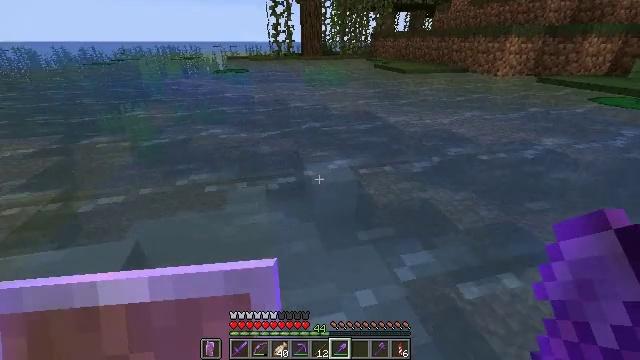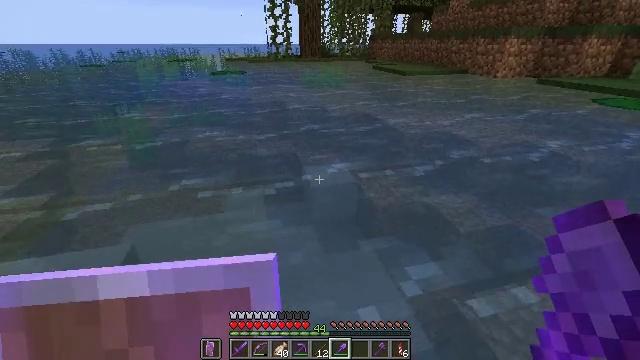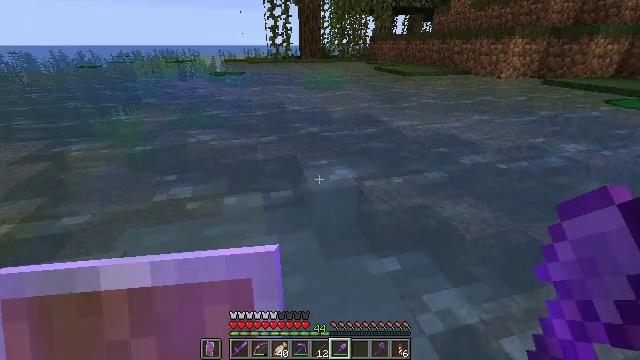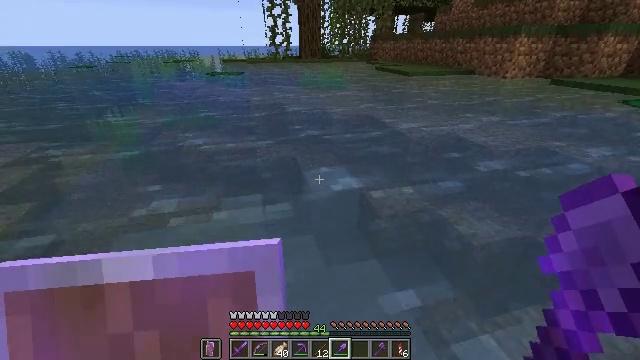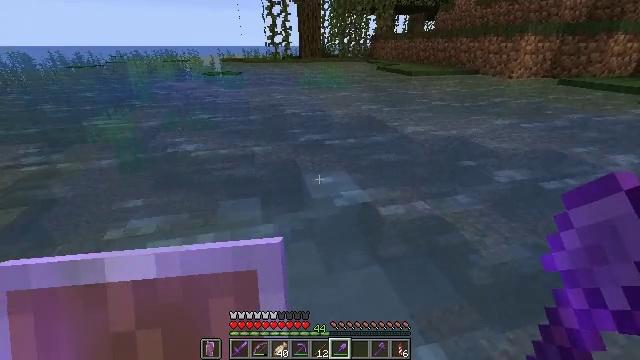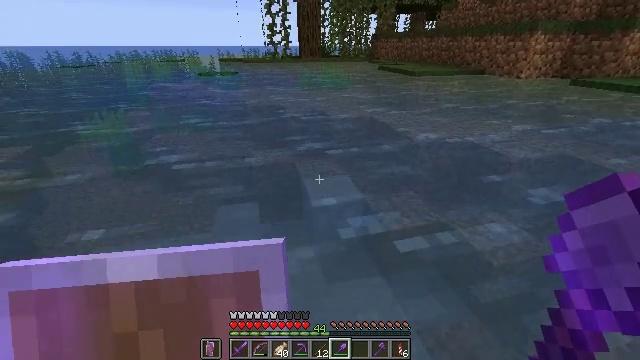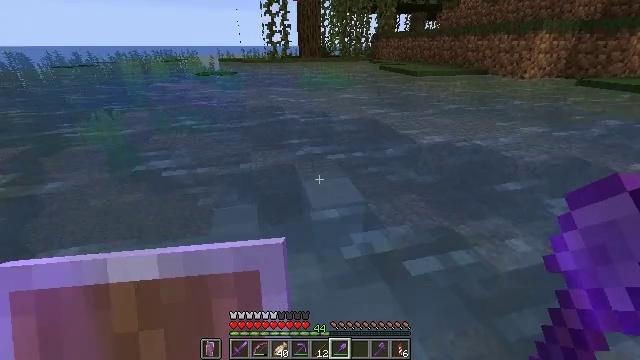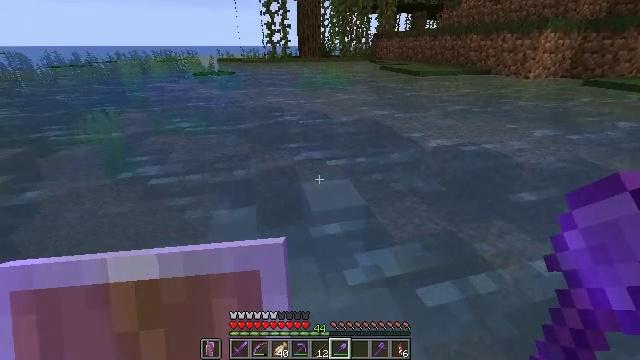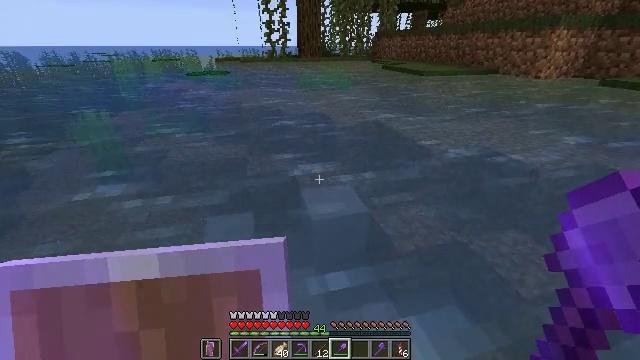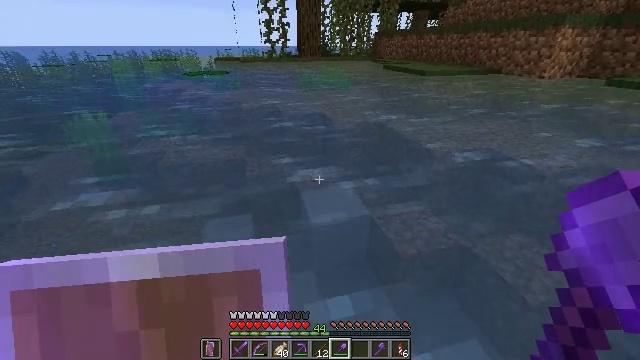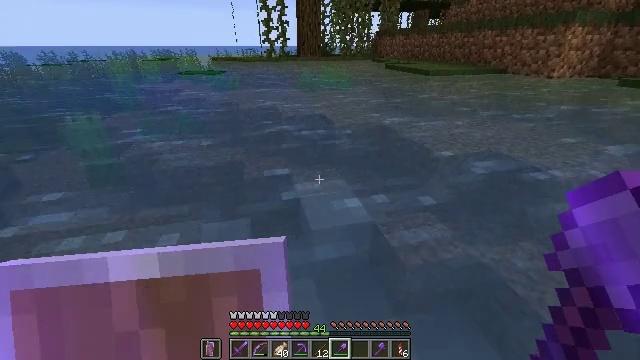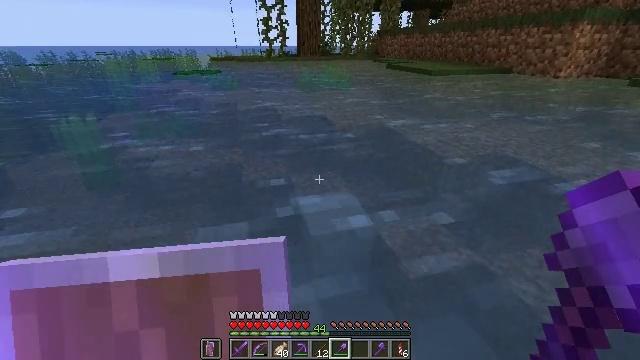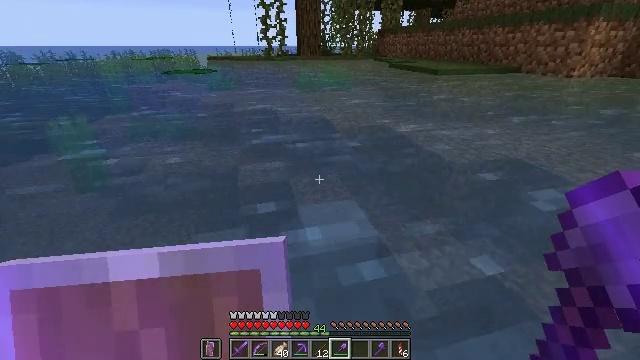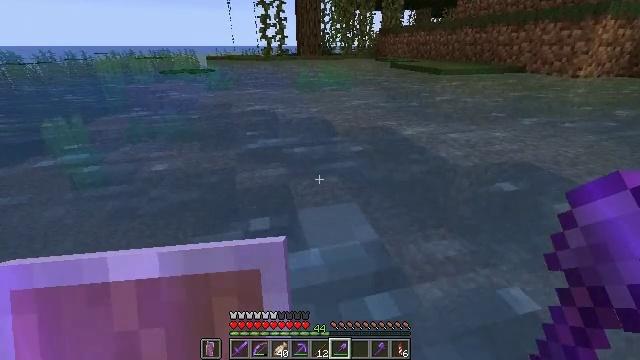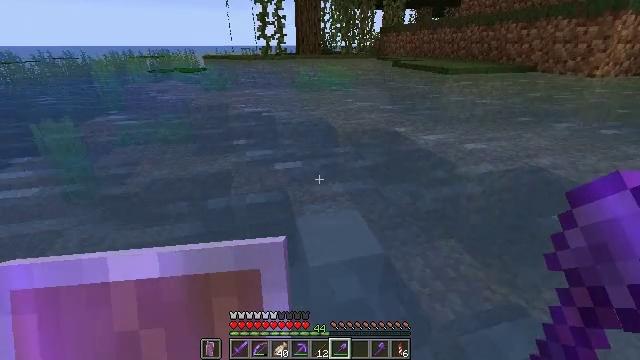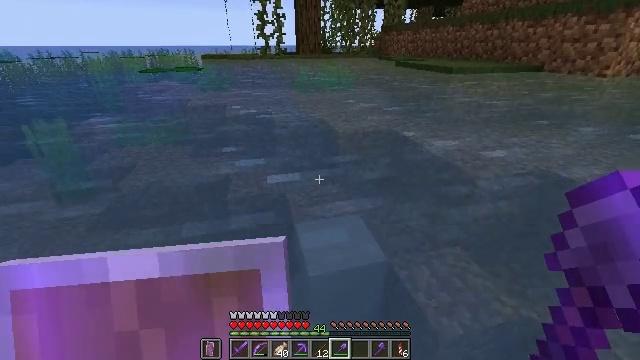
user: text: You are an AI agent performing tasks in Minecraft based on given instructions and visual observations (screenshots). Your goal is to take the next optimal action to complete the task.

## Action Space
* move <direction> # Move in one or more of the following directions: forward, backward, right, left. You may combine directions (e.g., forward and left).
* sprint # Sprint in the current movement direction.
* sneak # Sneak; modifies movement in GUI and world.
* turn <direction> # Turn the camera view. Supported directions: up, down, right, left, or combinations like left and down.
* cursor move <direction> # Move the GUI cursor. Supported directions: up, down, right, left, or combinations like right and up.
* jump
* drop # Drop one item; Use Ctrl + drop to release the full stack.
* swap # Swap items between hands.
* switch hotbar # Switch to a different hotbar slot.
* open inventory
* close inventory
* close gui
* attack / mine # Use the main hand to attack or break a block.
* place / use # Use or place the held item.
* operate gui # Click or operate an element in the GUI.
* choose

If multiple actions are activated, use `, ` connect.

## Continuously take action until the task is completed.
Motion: motion action
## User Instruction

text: Attack the clay block to obtain it.
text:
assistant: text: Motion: move forward
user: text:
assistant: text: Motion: move forward
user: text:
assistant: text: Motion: move forward
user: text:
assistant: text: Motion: move forward
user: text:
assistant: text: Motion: move forward
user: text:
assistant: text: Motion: move forward
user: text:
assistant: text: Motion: move forward
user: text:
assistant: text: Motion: move forward
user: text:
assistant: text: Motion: move forward
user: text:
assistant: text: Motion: move forward
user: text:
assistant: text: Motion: move forward
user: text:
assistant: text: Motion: move forward
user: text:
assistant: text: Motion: move forward
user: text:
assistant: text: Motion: move forward
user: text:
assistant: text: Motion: move forward
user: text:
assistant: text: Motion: move forward
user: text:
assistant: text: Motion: move forward
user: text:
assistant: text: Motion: move forward
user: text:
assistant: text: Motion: move forward
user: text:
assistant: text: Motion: move forward, turn down
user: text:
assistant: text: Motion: move forward, turn down
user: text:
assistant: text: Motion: move forward, turn down
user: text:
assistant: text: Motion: move forward, turn down
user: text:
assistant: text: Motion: turn down
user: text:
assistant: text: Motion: turn left and down
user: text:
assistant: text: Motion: turn left and down
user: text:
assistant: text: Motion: turn left and down
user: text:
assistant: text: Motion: turn left and down
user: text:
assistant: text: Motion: no_op
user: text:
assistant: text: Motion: turn down